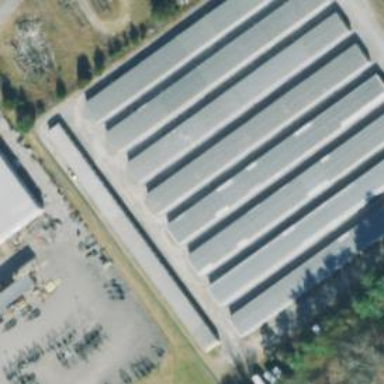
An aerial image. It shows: Building housing storage rental shop.